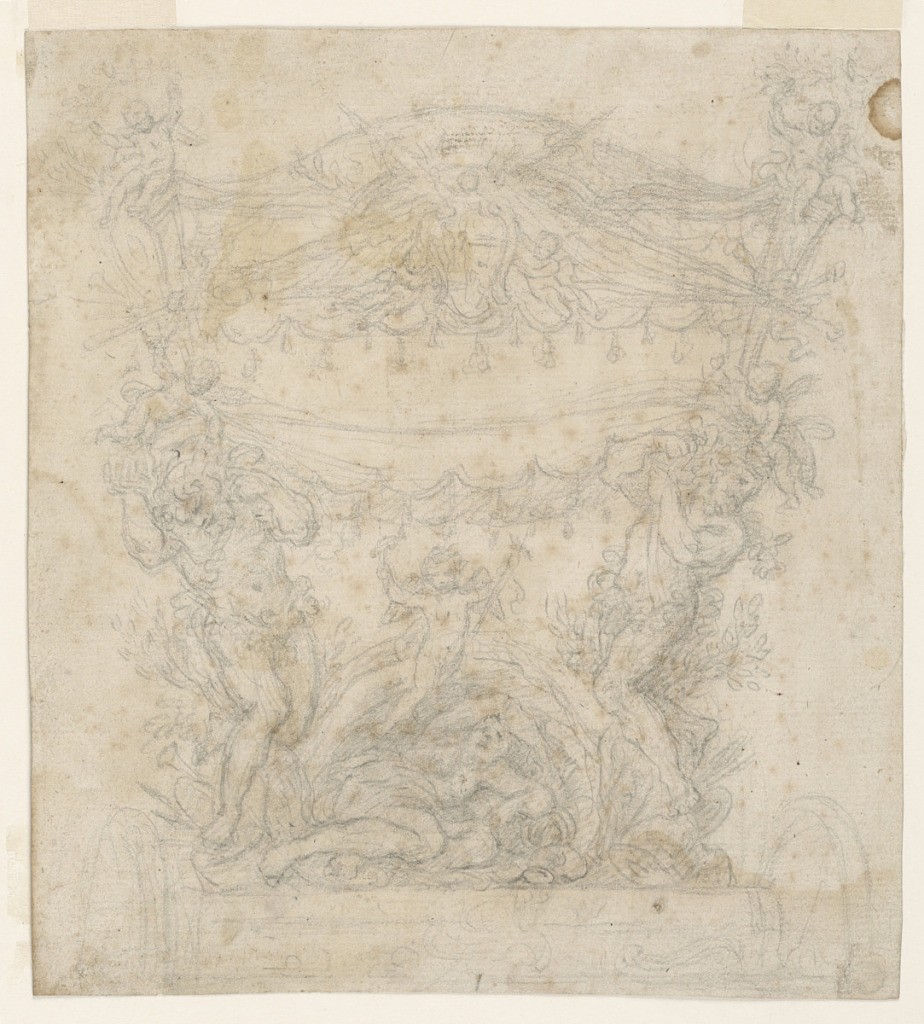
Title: Design for the rear of a carriage
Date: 1700–1750
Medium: Black chalk on paper
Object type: Drawing
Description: Two Atlantid, aided by two putti, hold a canopy over a cave in which a nymph of a source crouches.  A scaffolding rises on top, topped laterally be seated children.  A coat of arms help in the top center before a tasseled cloth by two seated putti.